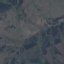
Land use / land cover: HerbaceousVegetation